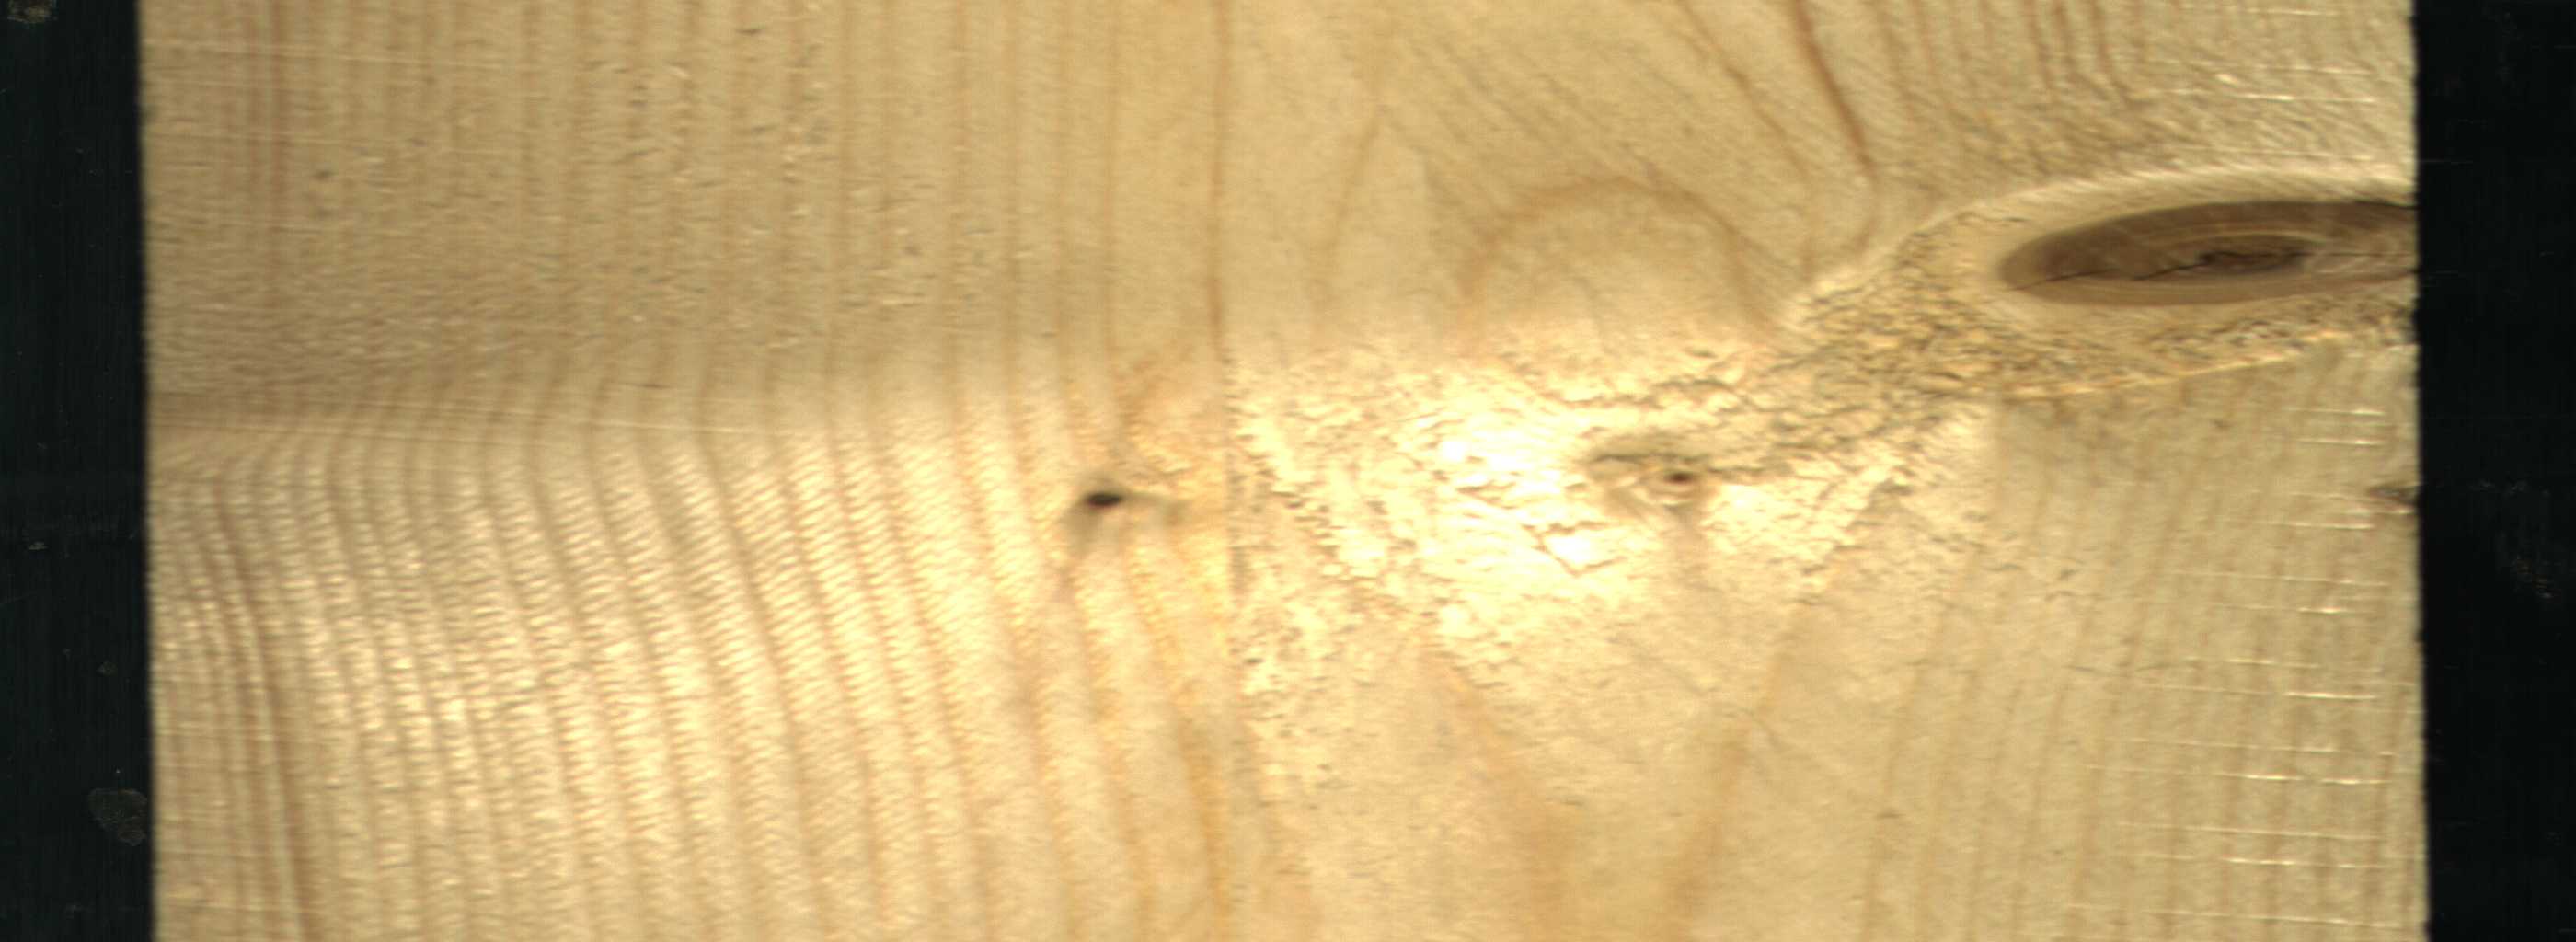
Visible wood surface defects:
Dead_Knot
Dead_Knot